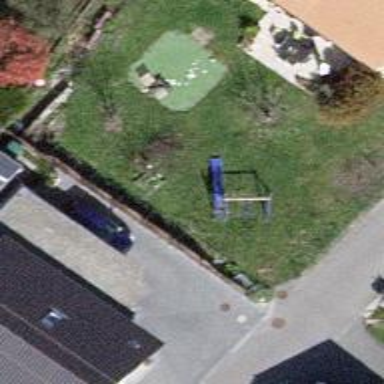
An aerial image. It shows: Playground featuring swings on leisure land.